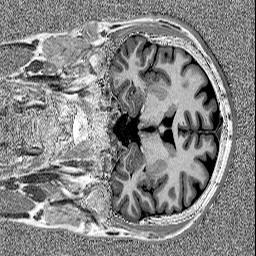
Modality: MP2RAGE
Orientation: coronal
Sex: male